Current action and preconditions to check: path_clear

Your task: For each precondition in the list above, predict whether it will hold at this action.

Consider the current scene as observed from the mobile robot's camera, and analyze the predicted future states of all dynamic agents (e.g., people, animals, vehicles, or any moving entities) within the NEXT SECOND.

IMPORTANT: Only answer "very likely" if you are absolutely certain—based on strong, clear evidence—that a dynamic agent will violate the precondition in the predicted future state. Do NOT answer "very likely" for unlikely, ambiguous, or low-probability risks.

Ask yourself for each precondition: Is there a high probability, with clear and convincing evidence, that the predicted future states of any dynamic agent will interfere with the predicted future state of the currently executing action within the NEXT SECOND, causing that precondition to fail?

Assess the risk level based on these predictions. Use "likely" or "very likely" if motions create a clear risk of interference.

Use "neutral" or "improbable" if agents are nearby but their predicted paths are clearly diverging or non-conflicting.

Failure Risk Categories: "very improbable", "improbable", "neutral", "likely", "very likely"

Answer Format: Output ONLY the probability_of_failure value from these categories: "very improbable", "improbable", "neutral", "likely", "very likely"

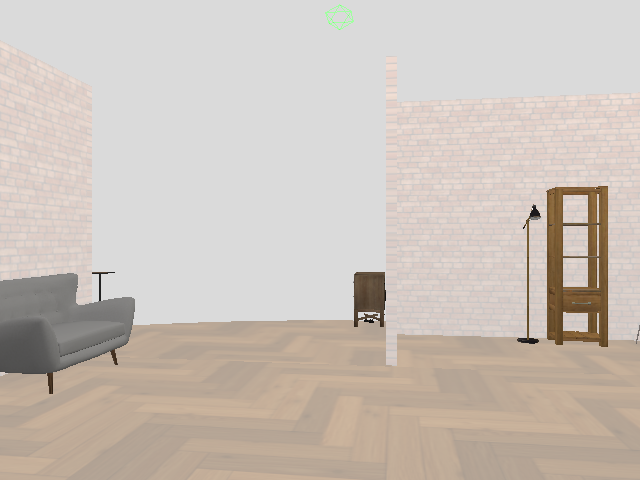

Answer: very improbable